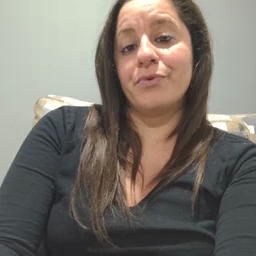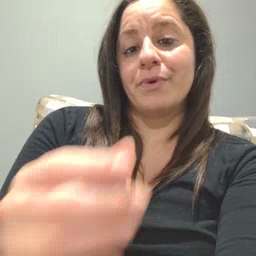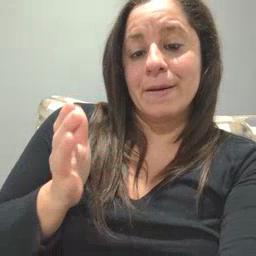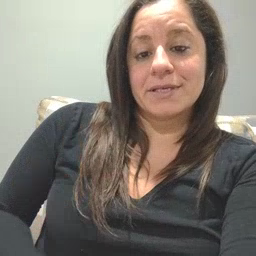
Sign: beside